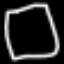
Label: square